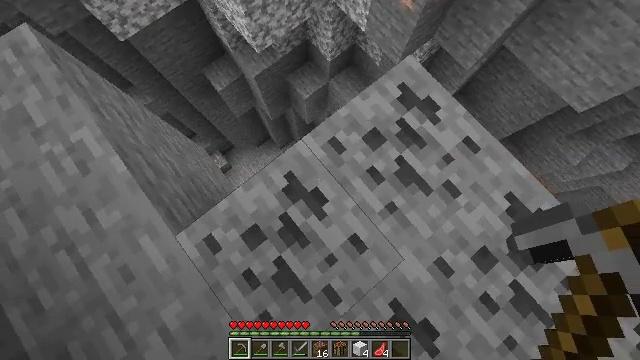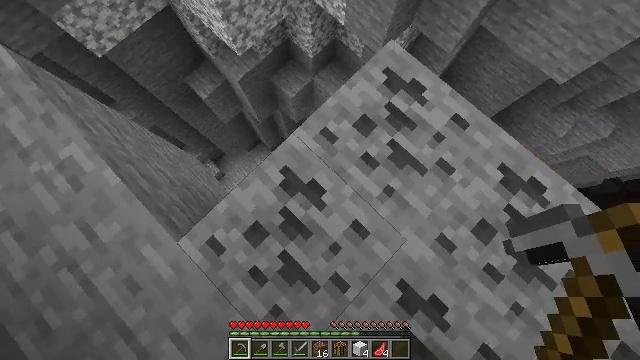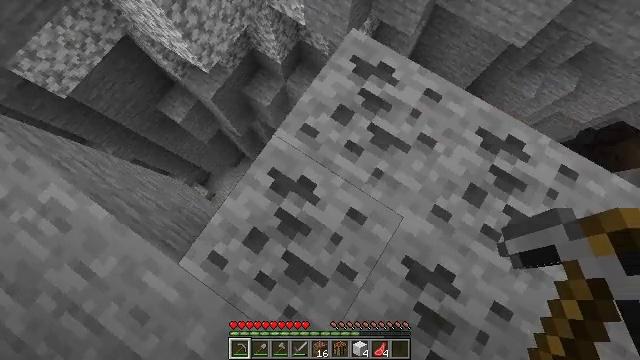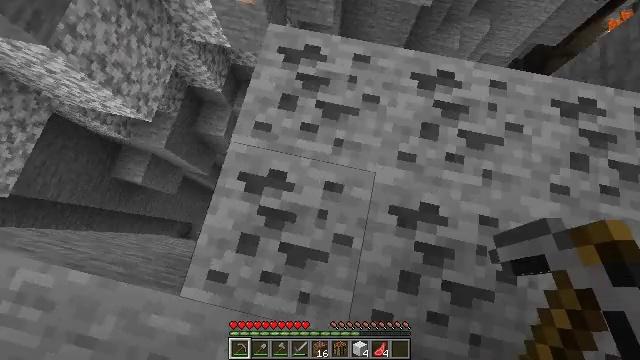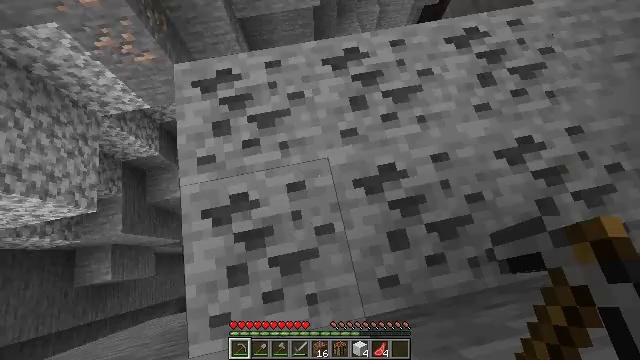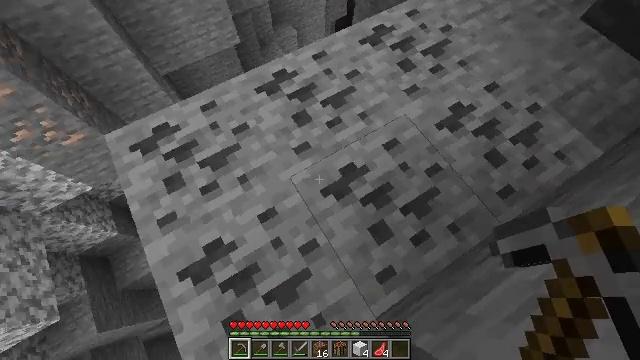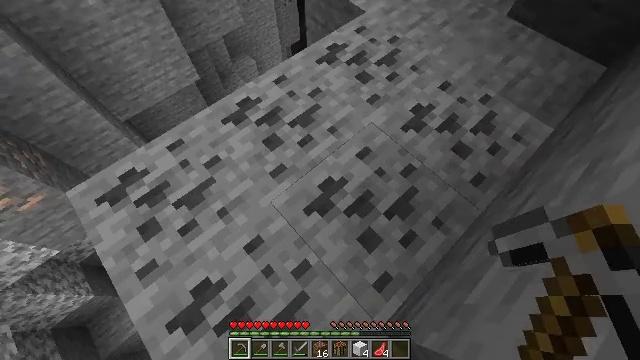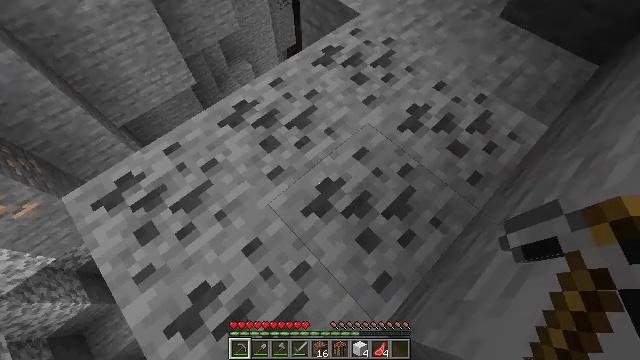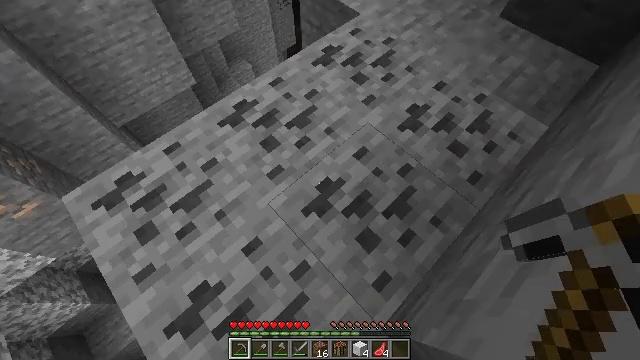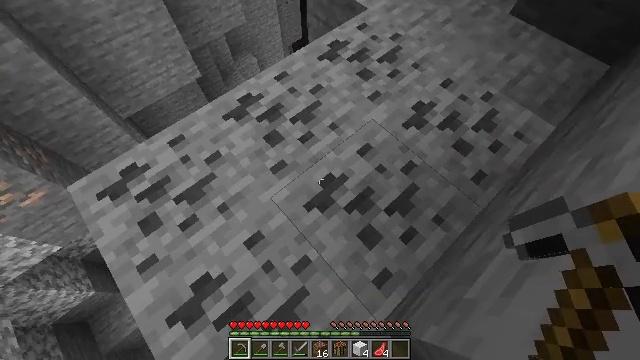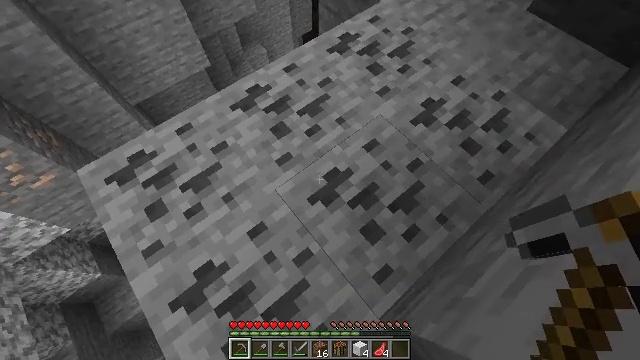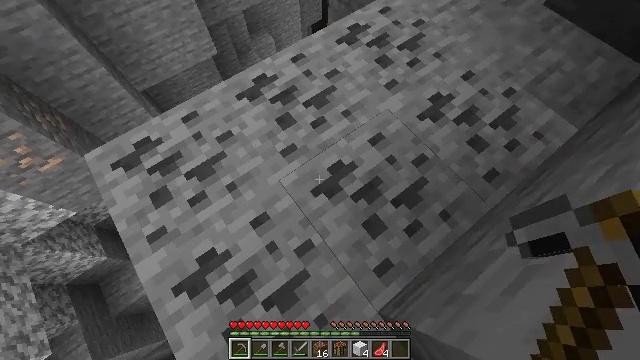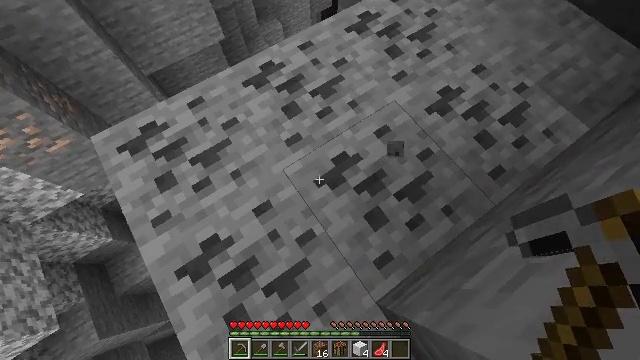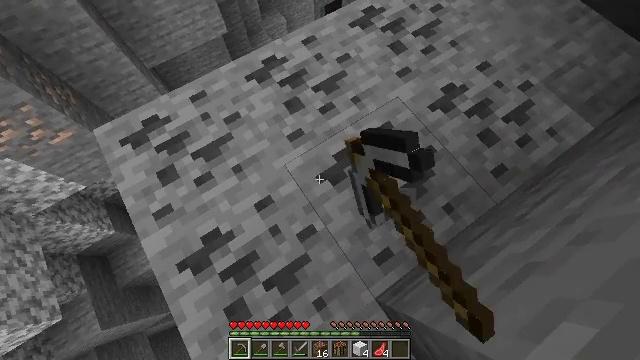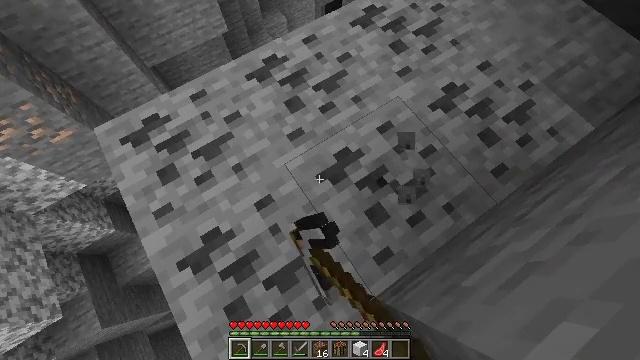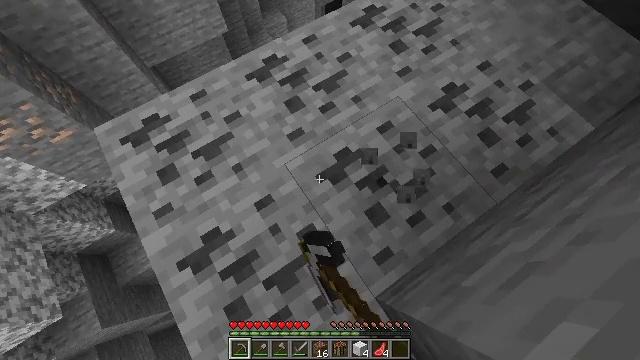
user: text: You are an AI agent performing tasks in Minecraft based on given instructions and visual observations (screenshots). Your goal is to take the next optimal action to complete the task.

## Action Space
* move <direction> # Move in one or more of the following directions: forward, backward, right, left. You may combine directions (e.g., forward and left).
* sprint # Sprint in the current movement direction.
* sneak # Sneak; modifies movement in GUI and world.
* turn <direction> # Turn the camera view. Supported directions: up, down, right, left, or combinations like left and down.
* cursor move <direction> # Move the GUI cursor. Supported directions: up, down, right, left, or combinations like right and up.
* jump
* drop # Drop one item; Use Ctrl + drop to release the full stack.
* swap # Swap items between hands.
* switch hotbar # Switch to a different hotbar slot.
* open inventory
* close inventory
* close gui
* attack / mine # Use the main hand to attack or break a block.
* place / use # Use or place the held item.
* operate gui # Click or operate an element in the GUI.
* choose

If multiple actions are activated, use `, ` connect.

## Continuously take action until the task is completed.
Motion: motion action
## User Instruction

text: Collect coal by mining the ore.
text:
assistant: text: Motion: move back, turn right
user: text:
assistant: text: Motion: move back, turn right
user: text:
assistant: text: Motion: move back, turn right and up
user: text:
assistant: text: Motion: move back, turn right and up
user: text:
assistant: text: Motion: turn right and up
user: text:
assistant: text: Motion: turn right and up
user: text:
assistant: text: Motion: turn right
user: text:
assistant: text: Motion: no_op
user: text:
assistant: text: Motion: turn left
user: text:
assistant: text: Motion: turn left and down
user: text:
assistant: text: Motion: turn left and down
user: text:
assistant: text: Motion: turn left and down, attack / mine
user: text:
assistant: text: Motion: attack / mine
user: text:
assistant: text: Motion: attack / mine
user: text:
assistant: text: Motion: attack / mine
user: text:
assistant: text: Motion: attack / mine
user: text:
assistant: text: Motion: attack / mine
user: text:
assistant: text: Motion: attack / mine
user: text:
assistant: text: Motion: attack / mine
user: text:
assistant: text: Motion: attack / mine
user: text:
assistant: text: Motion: turn right, attack / mine
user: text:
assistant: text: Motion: attack / mine
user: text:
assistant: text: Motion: attack / mine
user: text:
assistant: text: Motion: attack / mine
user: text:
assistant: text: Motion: attack / mine
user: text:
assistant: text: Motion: attack / mine
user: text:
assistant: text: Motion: attack / mine
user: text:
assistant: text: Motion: attack / mine
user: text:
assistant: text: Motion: turn right, attack / mine
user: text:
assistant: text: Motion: turn right, attack / mine